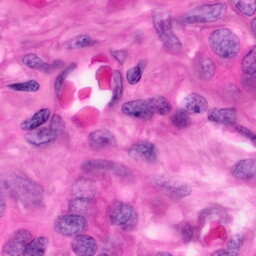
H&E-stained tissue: Pancreatic